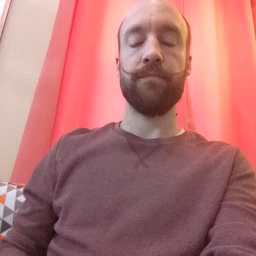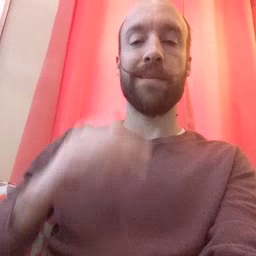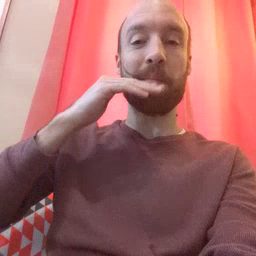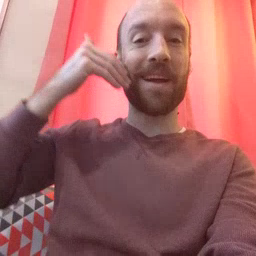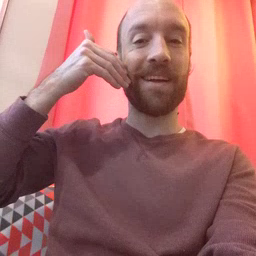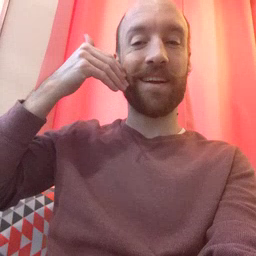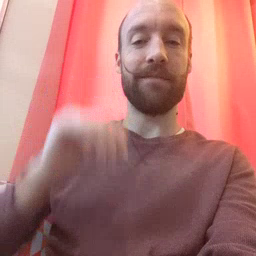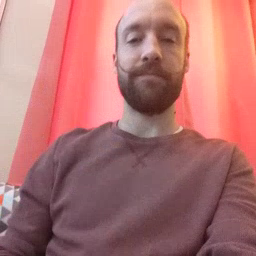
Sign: smile